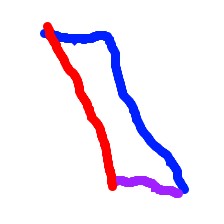
Shape: parallelogram